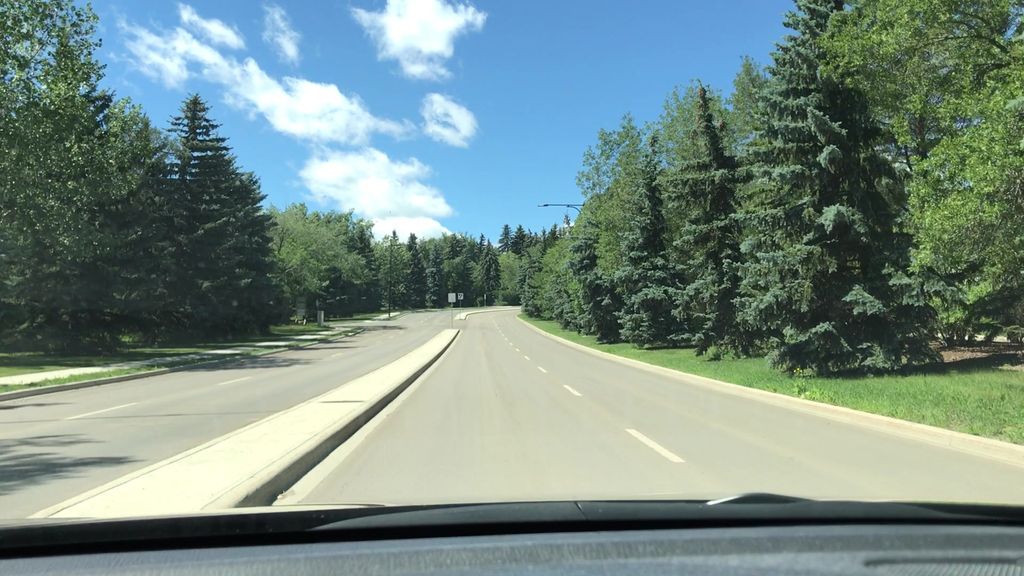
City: edmonton